Question: '''
type person struct{}
var tom *person = &person{}
'''

When I use
'''
fmt.Printf("%+v
", tom)//prints:&{}
'''
Why the result is & plus data?It is surposed to be an address(0x0055)
When I use
'''
fmt.Printf("%+v
", &tom)//0x0038
fmt.Printf("%p
", &tom)//0x0038
'''
It gives me an address,it gives me 0x0038,why %v and %p has the same result?
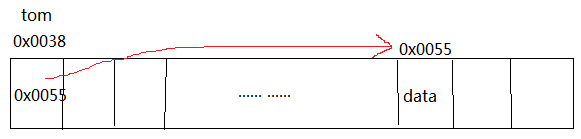
Answer: 'tom' is a pointer to a 'person'. When you use '&tom', you're a creating a second pointer, this a pointer to a pointer to a person.
In your first example, you're using '%+v' to print the default value of 'tom'. The default value deferences the pointer and prints the struct itself.
In your second example, '%+v' is applying to the "double" pointer. It still deferences the pointer, getting to the initial pointer. See this example: <URL>